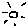
Label: sun